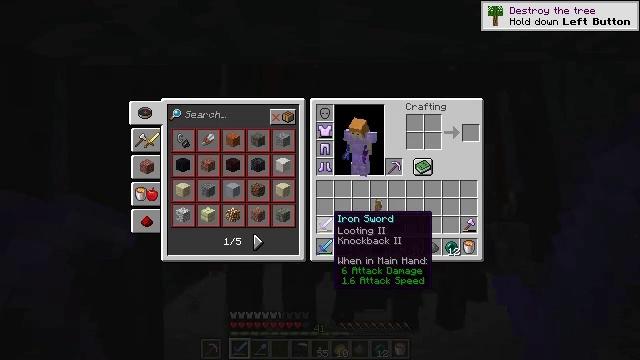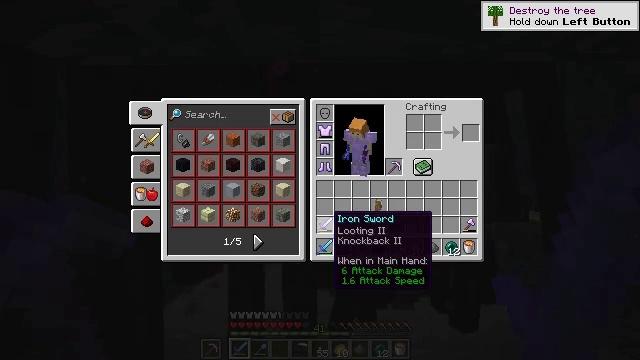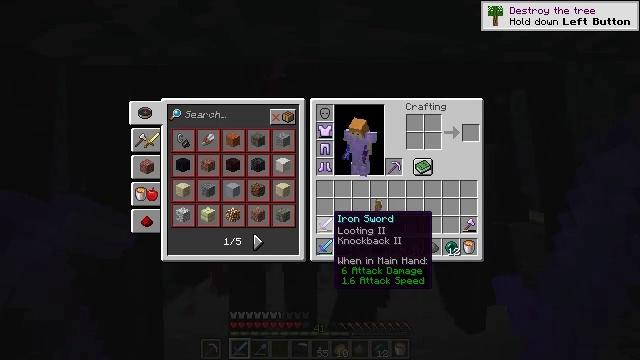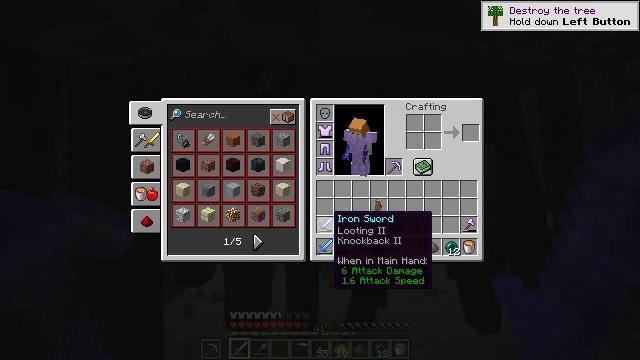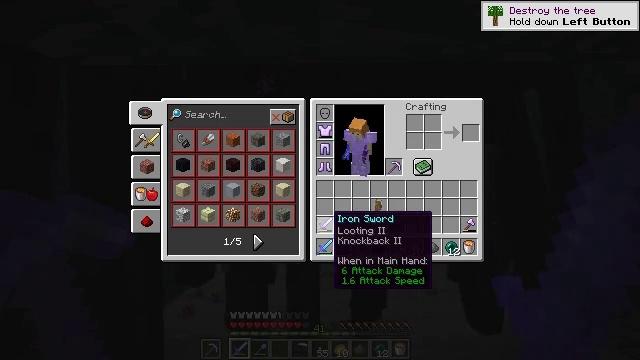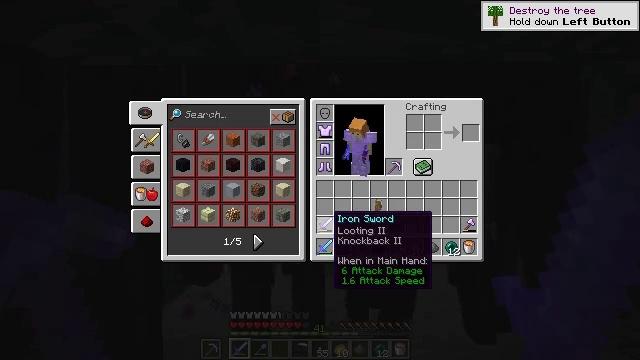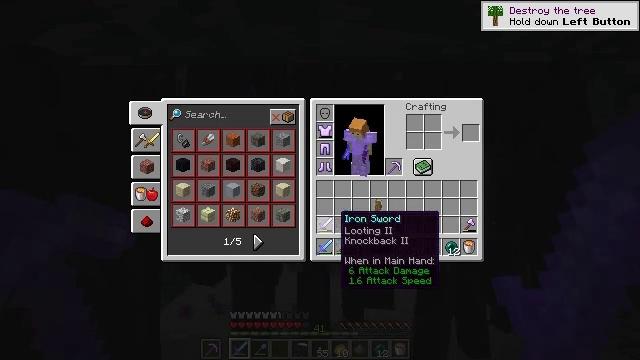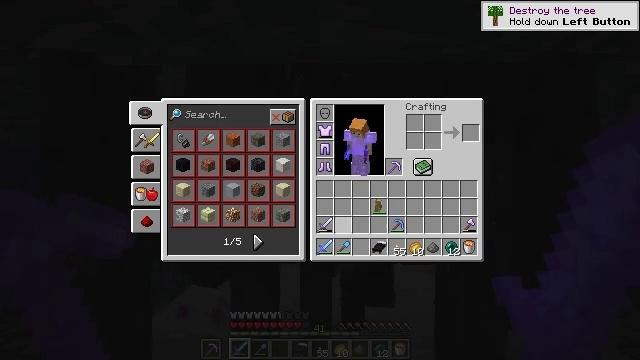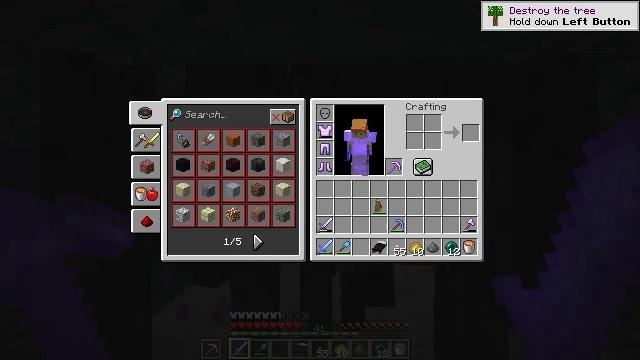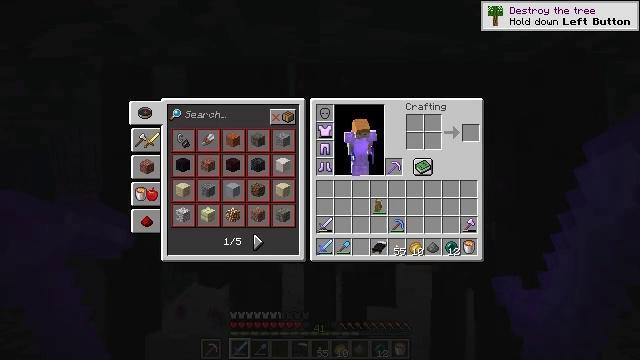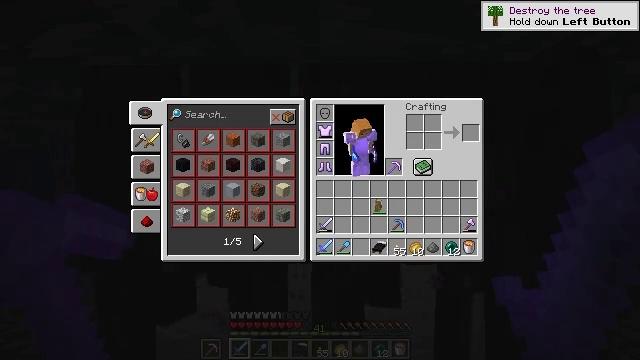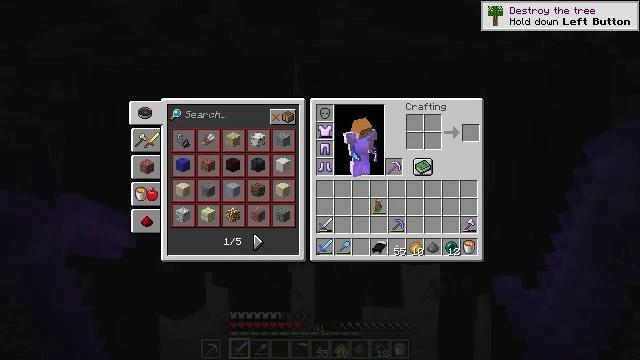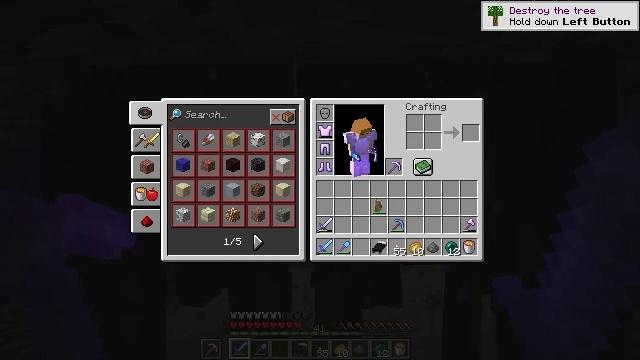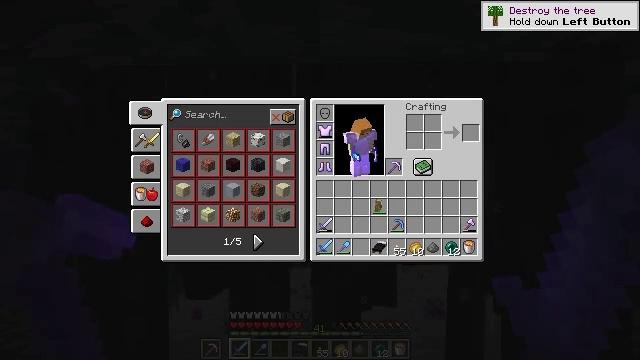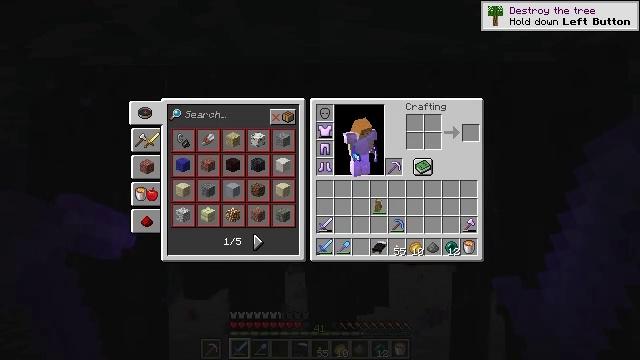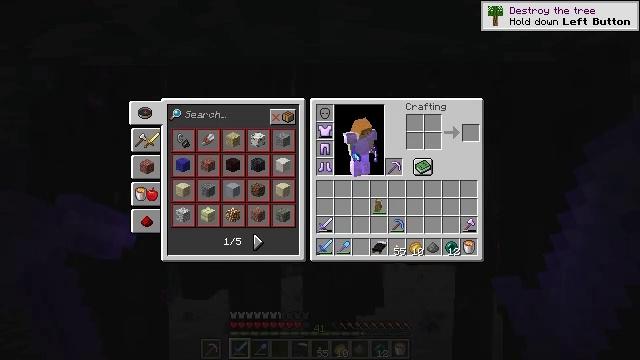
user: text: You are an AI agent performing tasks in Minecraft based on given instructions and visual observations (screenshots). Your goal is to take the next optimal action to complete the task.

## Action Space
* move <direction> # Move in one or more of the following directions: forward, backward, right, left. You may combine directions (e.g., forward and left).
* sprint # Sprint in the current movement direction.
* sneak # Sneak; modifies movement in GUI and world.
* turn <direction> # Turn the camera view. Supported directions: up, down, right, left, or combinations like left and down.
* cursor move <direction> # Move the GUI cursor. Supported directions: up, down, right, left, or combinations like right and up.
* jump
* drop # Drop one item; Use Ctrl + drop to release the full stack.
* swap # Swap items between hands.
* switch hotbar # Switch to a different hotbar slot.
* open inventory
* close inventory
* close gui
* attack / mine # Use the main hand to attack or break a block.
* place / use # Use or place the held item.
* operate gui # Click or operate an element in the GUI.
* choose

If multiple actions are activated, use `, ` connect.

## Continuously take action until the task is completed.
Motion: motion action
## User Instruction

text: Defeat an enderman.
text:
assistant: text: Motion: no_op
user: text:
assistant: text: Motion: no_op
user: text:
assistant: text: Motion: no_op
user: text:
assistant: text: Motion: no_op
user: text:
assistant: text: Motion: no_op
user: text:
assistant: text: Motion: cursor move right
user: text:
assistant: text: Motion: cursor move right
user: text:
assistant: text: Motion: cursor move right
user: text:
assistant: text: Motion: cursor move right
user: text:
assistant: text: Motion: cursor move right
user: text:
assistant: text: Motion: no_op
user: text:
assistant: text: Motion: no_op
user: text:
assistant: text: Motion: no_op
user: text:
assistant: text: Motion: no_op
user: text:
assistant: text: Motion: no_op
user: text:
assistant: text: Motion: cursor move left
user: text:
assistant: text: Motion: no_op
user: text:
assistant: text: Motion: no_op
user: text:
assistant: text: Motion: no_op
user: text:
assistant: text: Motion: no_op
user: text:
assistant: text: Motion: no_op
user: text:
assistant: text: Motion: no_op
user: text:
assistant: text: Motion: no_op
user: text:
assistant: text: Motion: no_op
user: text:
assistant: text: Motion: no_op
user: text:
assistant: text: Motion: no_op
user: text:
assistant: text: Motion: no_op
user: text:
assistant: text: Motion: no_op
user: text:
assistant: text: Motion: no_op
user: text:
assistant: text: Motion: operate gui